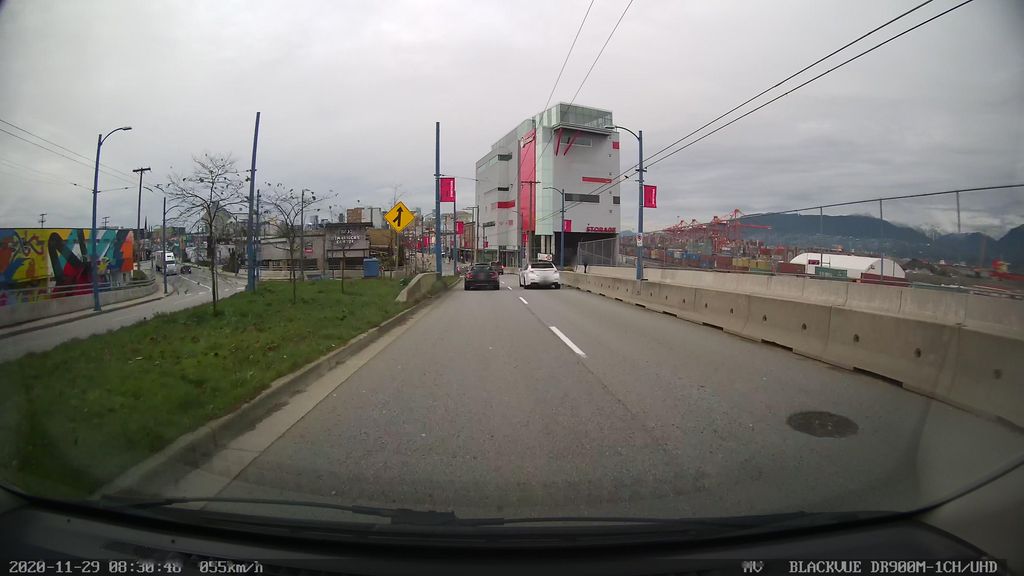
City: vancouver